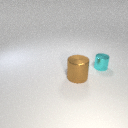
small cyan metal cylinder behind large brown metal cylinder